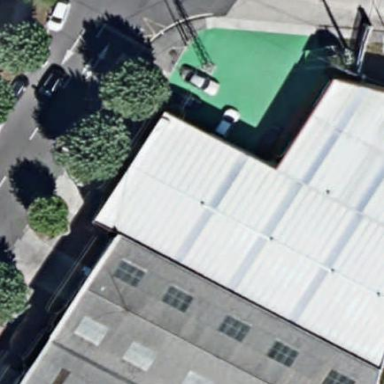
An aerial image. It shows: Warehouse building.